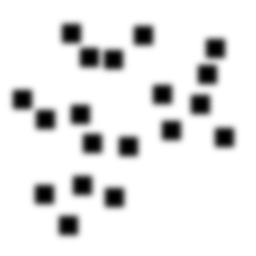
Squares: 19
Triangles: 0
Stars: 0
Total shapes: 19